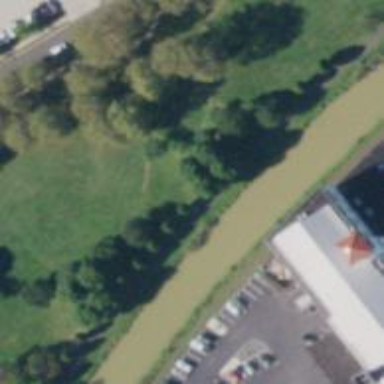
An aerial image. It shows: Canal.